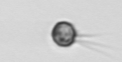
Label: Acanthoica_quattrospina